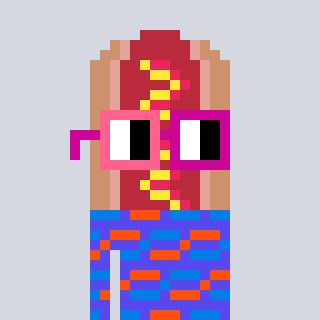
a pixel art character with square pink and red glasses, a hotdog-shaped head and a computerblue-colored body on a cool background